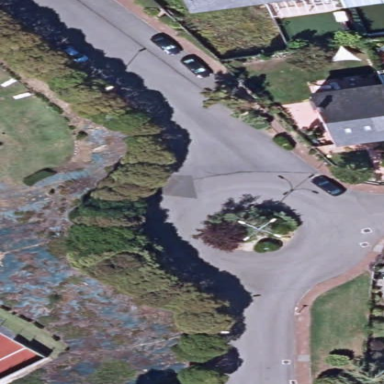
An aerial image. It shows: Residential road with roundabout.